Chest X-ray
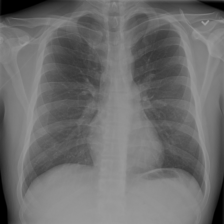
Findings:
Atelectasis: negative
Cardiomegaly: negative
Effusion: negative
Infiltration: negative
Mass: negative
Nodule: negative
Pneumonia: negative
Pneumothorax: negative
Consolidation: negative
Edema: negative
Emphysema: negative
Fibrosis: negative
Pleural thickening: negative
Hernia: negative